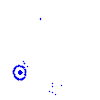
Particle: kaon